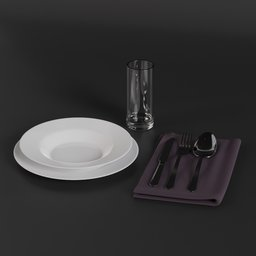
Label: tools